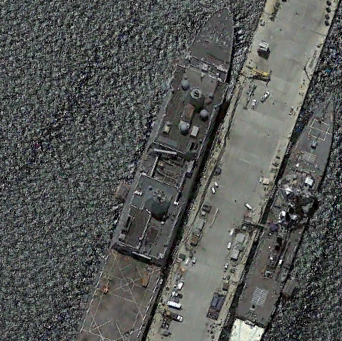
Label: combat